Interaction volume radius: 10 \u00c5
Interaction volume height: 15 \u00c5
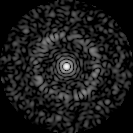
Disorder parameter: 0.8174